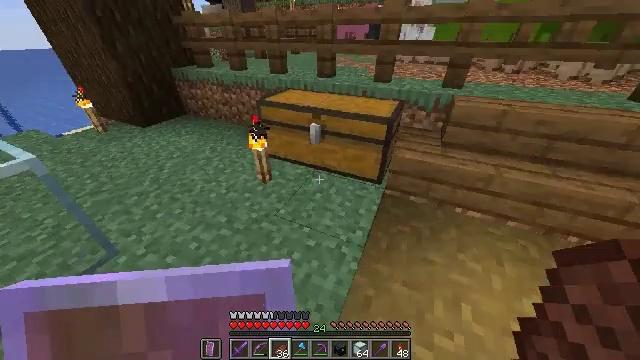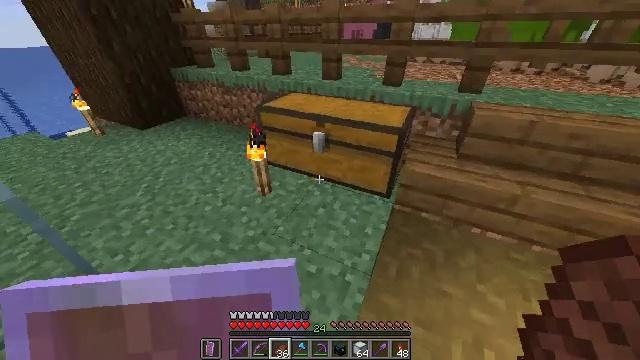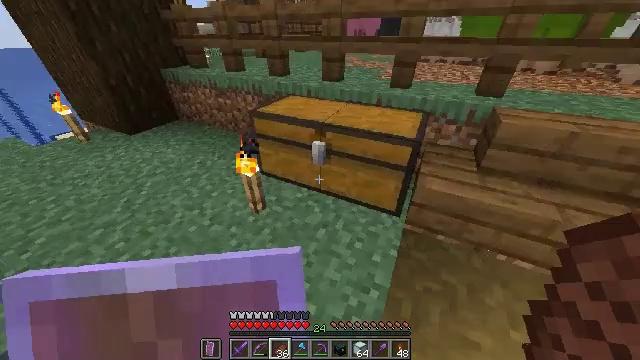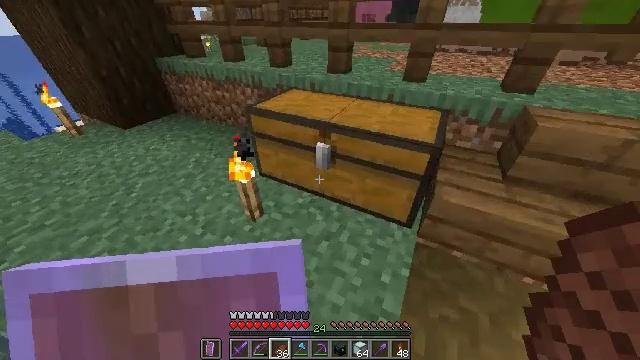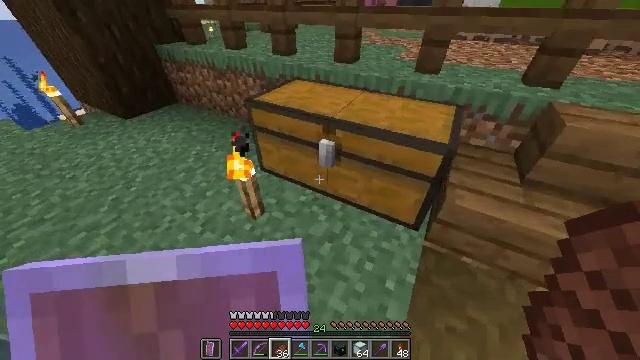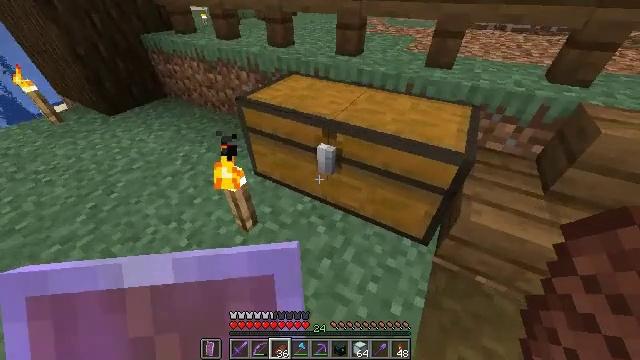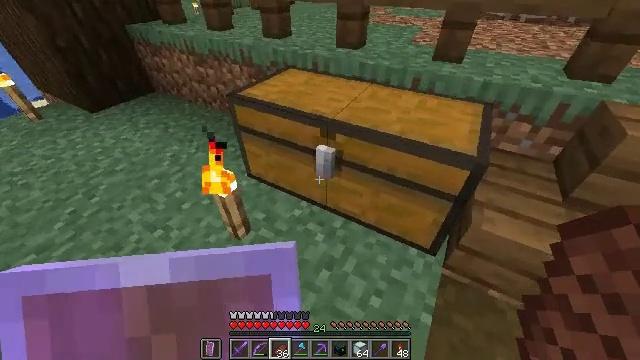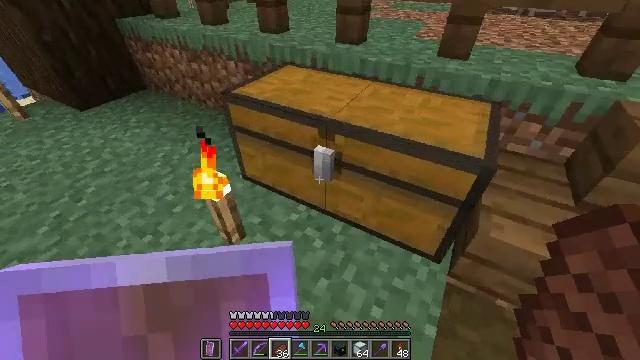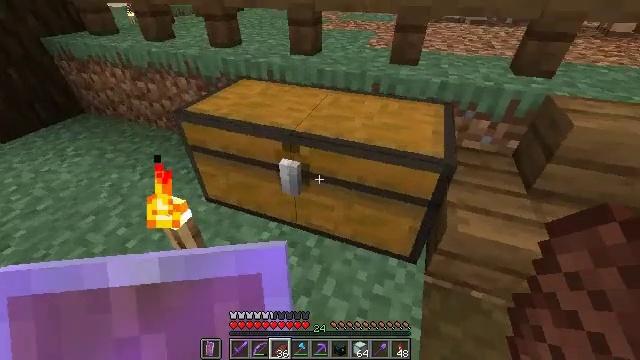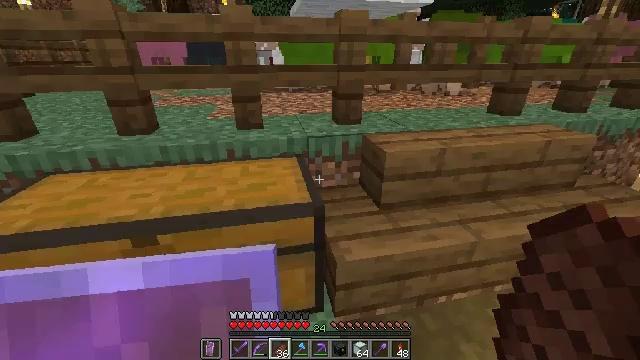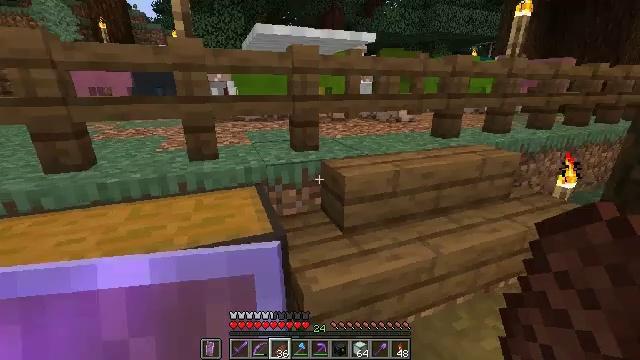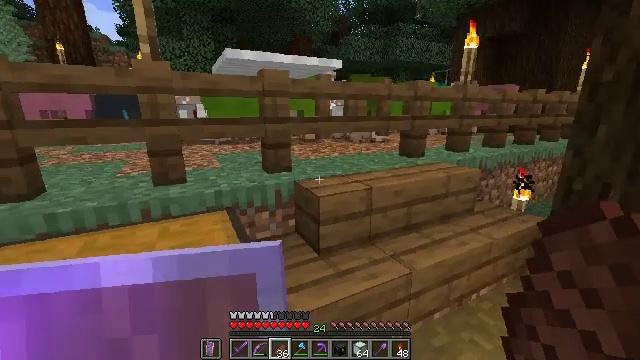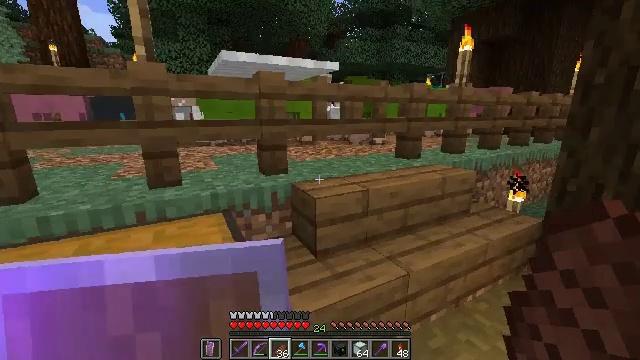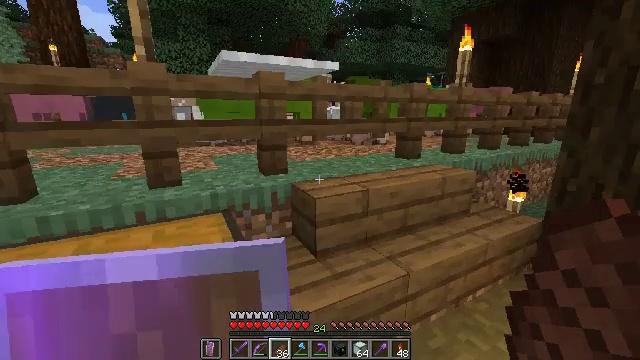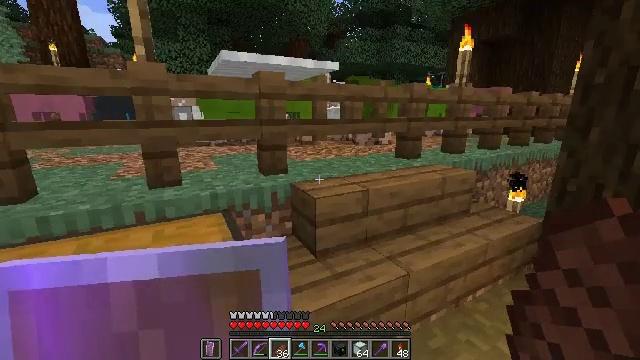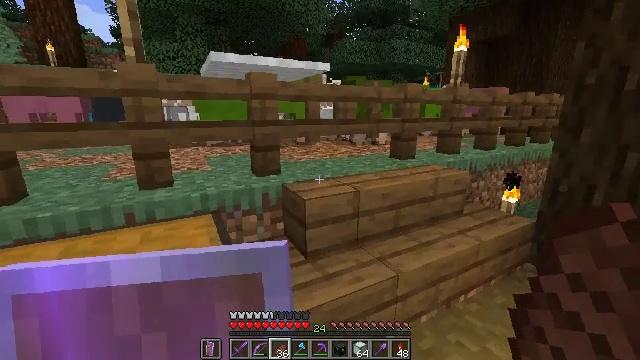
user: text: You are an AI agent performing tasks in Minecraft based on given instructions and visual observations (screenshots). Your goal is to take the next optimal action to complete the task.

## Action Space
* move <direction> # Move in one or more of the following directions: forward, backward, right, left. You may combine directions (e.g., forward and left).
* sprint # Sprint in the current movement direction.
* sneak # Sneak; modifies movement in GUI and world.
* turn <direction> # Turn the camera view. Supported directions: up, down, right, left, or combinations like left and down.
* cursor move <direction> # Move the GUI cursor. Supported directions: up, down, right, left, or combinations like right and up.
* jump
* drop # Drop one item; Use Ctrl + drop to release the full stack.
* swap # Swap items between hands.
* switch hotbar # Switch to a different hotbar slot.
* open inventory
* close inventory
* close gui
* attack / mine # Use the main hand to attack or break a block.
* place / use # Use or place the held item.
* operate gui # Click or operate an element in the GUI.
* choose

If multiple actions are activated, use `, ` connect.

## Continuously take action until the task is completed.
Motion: motion action
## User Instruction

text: Kill the sheep.
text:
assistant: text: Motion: move forward, turn left
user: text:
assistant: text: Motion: move forward
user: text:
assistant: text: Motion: move forward, turn left and down
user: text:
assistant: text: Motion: turn left and down
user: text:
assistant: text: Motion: no_op
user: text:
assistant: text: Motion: no_op
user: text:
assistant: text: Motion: no_op
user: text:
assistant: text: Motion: turn right and up
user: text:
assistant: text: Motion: turn right and up
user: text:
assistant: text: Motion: turn right and up
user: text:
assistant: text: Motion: turn right and up
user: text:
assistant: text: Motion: no_op
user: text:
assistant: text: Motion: no_op
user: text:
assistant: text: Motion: no_op
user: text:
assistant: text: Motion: move right
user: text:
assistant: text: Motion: move right
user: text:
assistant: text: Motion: move right
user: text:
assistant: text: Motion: move right, turn left
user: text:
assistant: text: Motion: move forward and move right, turn left, jump
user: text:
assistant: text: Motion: move forward and move right, turn left, jump
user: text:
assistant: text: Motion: move forward and move right, turn left, jump
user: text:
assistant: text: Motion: move forward and move right, turn left
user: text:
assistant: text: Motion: move forward and move right, turn left
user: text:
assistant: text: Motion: move forward and move right, turn left
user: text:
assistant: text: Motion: move forward and move right, turn left
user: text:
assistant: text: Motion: move forward, turn left
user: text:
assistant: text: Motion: move forward, turn left
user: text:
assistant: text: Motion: move forward, turn left
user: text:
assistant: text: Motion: move forward
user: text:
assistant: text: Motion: move forward